Question: Sencha Touch n00b here. I'm trying to make a form with a tabpanel within a tabpanel. They work ok, but the outer tabpanel has a huge indent (or left/top margin or something), and so does the inner tabpanel.
I've tried every single layout/margin/border/padding/flex/align option in existence, and nothing makes any difference!
code (redundant overkill options left in):
'''
MyApp.views.pendingDetails = new Ext.form.FormPanel({
id: 'pendingDetails',
padding: 0,
margin: 0,
layout: 'auto',
align: 'stretch',
items: [{
height: 500,
xtype: 'tabpanel',
activeTab: 0,
//width: 400,
tabBar: { //pack: 'center', // this will center the menu,
cls: 'MainTabHeader',
padding: 0,
margin: 0
},
padding: 0,
layout: 'auto',
border: false,
margin: 0,
align: 'stretch',
layout: 'auto',
items: [{
xtype: 'tabpanel',
border: true,
title: 'Customer',
activeTab: 0,
padding: 0,
border: false,
margin: 0,
height: 300,
align: 'stretch',
layout: 'auto',
tabBar: { //pack: 'center', // this will center the menu,
cls: 'SubTabHeader',
padding: 0,
margin: 0
},
items: [{
xtype: 'panel',
title: 'Site',
border: true,
padding: 0,
items: [{
xtype: 'textfield',
name: 'StJobId',
cls: "detailText",
readOnly: true,
label: 'Job #'
}, {
xtype: 'textfield',
name: 'Priority',
readOnly: true,
cls: "detailText",
label: 'Priority'
}, {
xtype: 'textfield',
id: 'txtAddress',
cls: "detailText",
readOnly: true,
label: 'Address'
}, {
xtype: 'textfield',
id: 'txtSuburb',
readOnly: true,
cls: "detailText",
label: 'Suburb'
}, {
xtype: 'textfield',
name: 'Company',
readOnly: true,
cls: "detailText",
label: 'Company'
}]
}, {
xtype: 'panel',
border: true,
title: 'Contacts'
}, {
xtype: 'panel',
border: true,
title: 'Security'
}]
}, {
xtype: 'panel',
border: true,
title: 'Install',
height: 300,
items: [{
xtype: 'button',
text: 'Install tab',
iconCls: 'jobrequests',
iconMask: true,
iconAlign: 'top',
ui: 'plain',
cls: "TBButton"
}]
}, {
xtype: 'panel',
border: true,
title: 'History'
}]
}],
dockedItems: [
MyApp.views.pendingDetailsTopToolbar]
});
'''
It renders as:

How do I get rid of the indents marked in red?
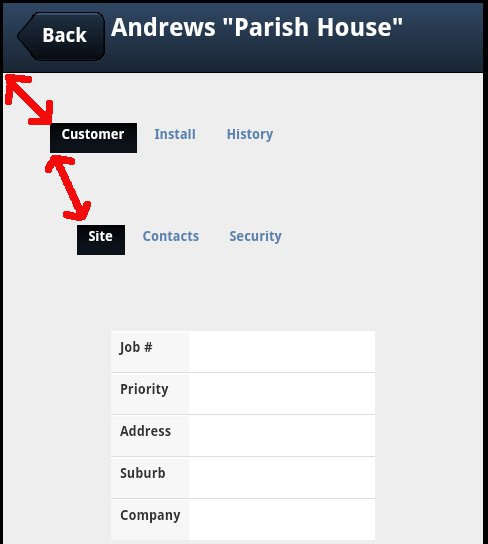
Answer: Apparently FormPanels were designed for basic CRUD. They can't handle having tabpanels as items.
I changed the FormPanel to a Panel, handled the data manually, and it now renders fine.